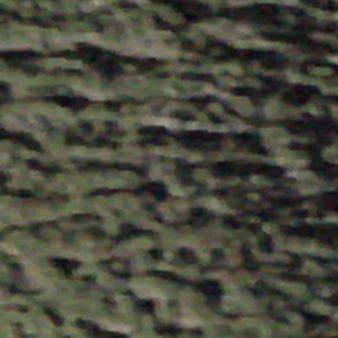
Label: other